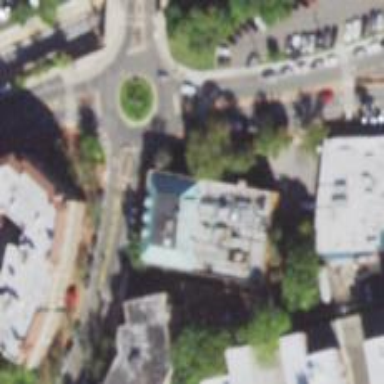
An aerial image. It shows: Roundabout at tertiary road junction.